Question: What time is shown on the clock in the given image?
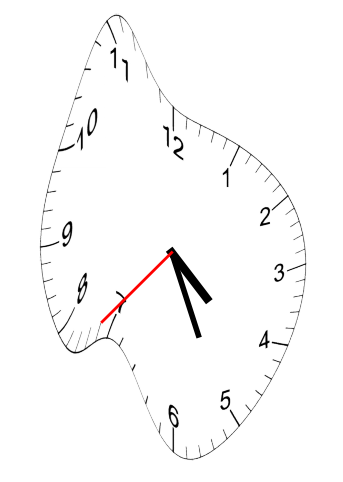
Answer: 04:25:37